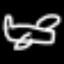
Label: airplane